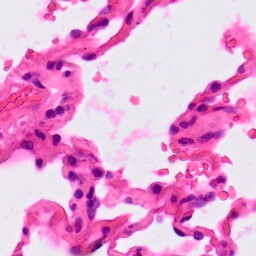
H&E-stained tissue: Lung